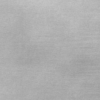
Label: dusty